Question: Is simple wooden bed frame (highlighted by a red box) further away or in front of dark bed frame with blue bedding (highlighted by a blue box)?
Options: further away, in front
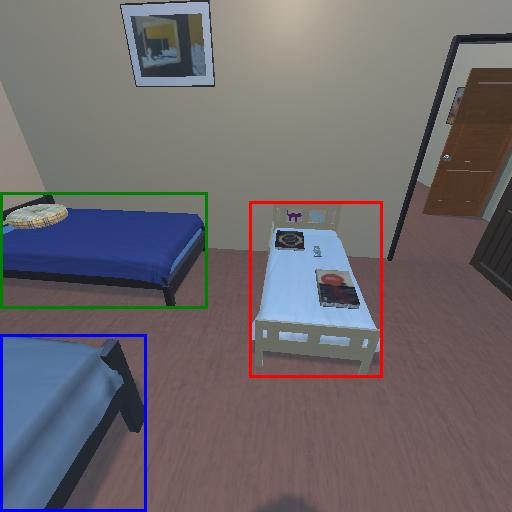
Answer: further away